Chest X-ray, PA view. Patient: 58 years old, sex F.
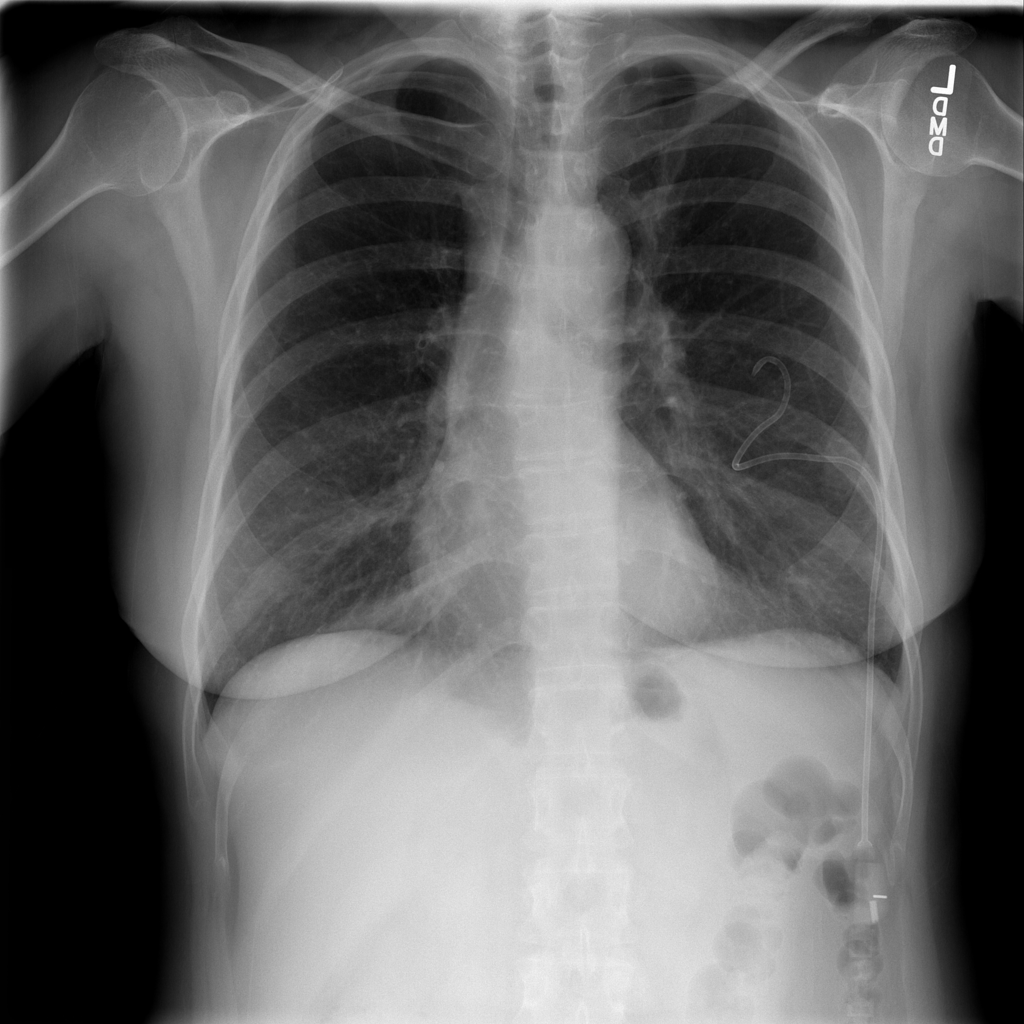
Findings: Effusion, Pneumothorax